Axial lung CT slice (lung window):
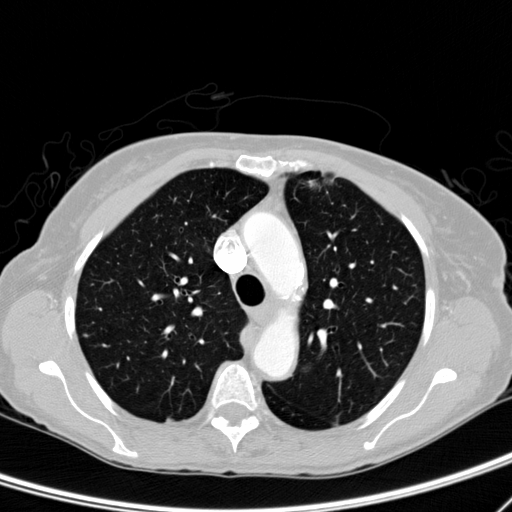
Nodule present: yes
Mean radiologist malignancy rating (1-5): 5